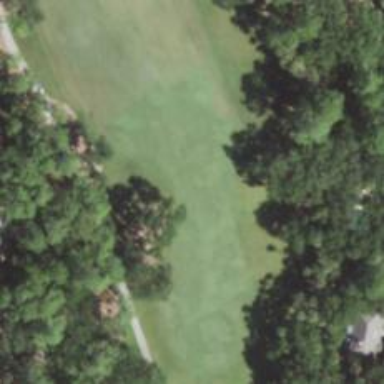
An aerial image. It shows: Golf hole.